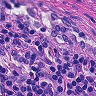
Metastatic tissue present: no